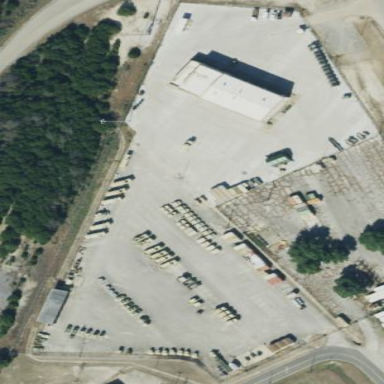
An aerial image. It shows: Military area enclosed by fence.